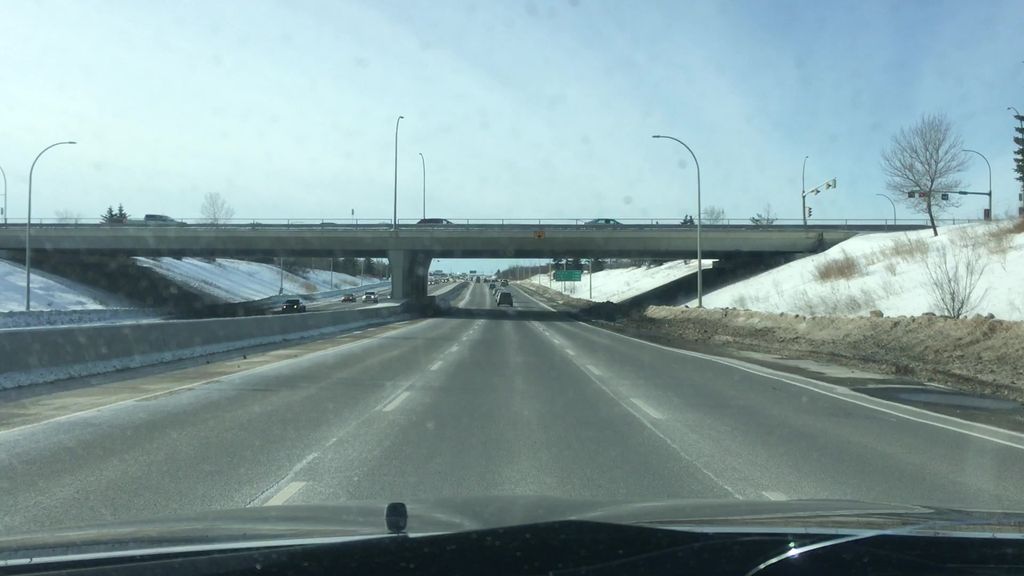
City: edmonton